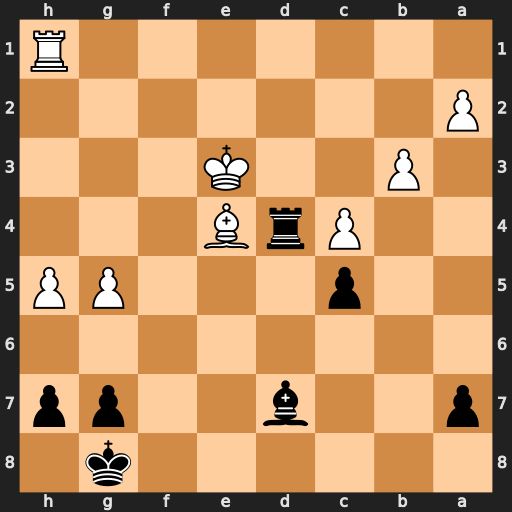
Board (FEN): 6k1/p2b2pp/8/2p3PP/2PrB3/1P2K3/P7/7R
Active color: b
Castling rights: -
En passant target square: -
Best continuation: Rxe4+ Kxe4 Bc6+ Ke5 Bxh1